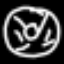
Label: donut